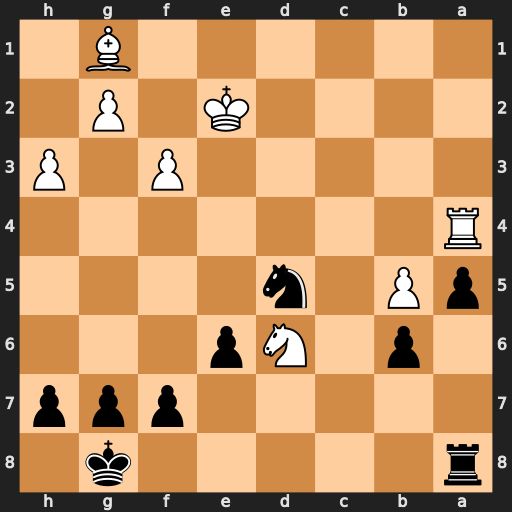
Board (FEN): r5k1/5ppp/1p1Np3/pP1n4/R7/5P1P/4K1P1/6B1
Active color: b
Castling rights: -
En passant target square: -
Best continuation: Nc3+ Kd2 Nxa4